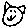
Label: cat